Question: In tableWidget I have one column entirely made up of checkable items.
I can't figure out how to center the checkbox or at least remove the text-box next to it.
As you can see on this picture  text-box has that ugly outline when I click on cell, I would like that turned off in entire table if it's possible.
I've read that I need to use a delegates to control the positioning of items/icons, but for nooby like me it would take too long to understand that right, so if there is some simple solution that will make that column less ugly, please, examples would be appreciated.
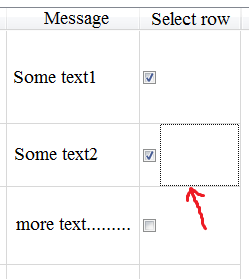
Answer: That rectangle is a focus recangle and <URL>.
Edit:
So you have options:
1 - It seems that u can use
'''
tablewidget->setFocusPolicy(Qt::NoFocus);
'''
But you will lose the ability to process keyboard events.
See <URL>
2 - Set the checkable widgetitems as disabled, not selectable through <URL>. I don't know if this is a bug, but in my Qt i will be alowed to still click on checkboxes
3 - Set your first column as checkable though <URL> too, and just dont use that second column. Checkboxes will be shown in same column that the Strings but at left.
4- That custom delegate you dont want to create.
And you <URL>